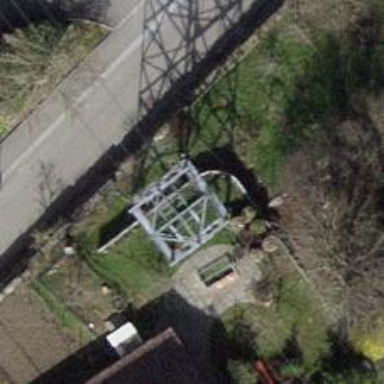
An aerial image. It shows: Pylon for aerialway.